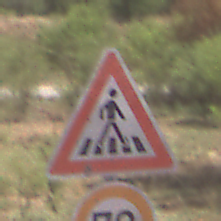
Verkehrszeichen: FussgaengerueberwegLinks
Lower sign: Geschwindigkeit70
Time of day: Midday
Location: Outdoor (RoadRail)
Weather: Clear
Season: NotSpecified
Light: Natural